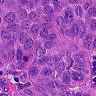
Metastatic tissue present: yes